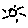
Label: sun